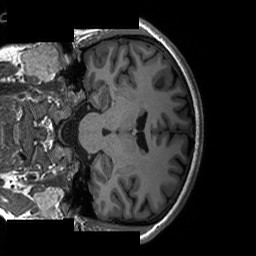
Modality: T1w
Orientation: coronal
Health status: ill
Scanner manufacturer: siemens
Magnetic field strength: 3 T
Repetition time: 2.3 s
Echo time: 0.00226 s